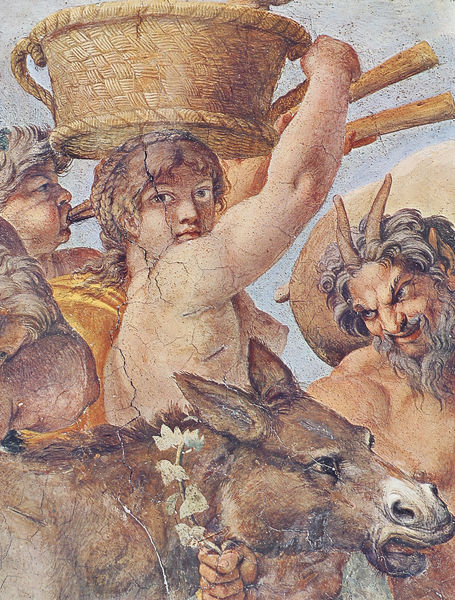
Titel: Deckenfresken der Galleria Farnese
Künstler: Annibale Carracci
Standort: Rom, Palazzo Farnese (EU - I - Latium)
Schlagwörter: akt, blätter, laub, nackt, brust, busen, frau, blick, tragen, instrument, pflanze, esel, sommer, wein, korb, junge, geflochten, teufel, satyr, nüstern, pan, ansehen, posaune, bock, sexy, blasen, lady, aulos, anblicken, freske, nippel, mänade, silen, gretel, gretelfrisur